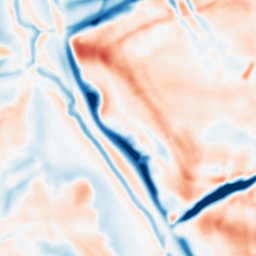
Category: multiscale
Decomposition family: dog
Decomposition parameters: sigma_low: 2
sigma_high: 10
Upsampling method: fft_zeropad
Upsampling parameters: scale: 8
Upsampling scale: 8